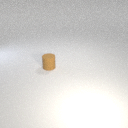
small brown rubber cylinder